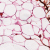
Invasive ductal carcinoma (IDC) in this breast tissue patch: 0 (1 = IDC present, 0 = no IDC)